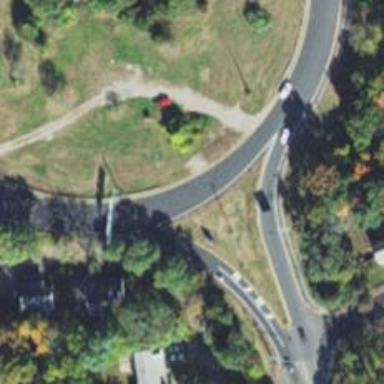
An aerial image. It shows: Secondary road around roundabout.